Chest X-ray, PA view. Patient: 59 years old, sex F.
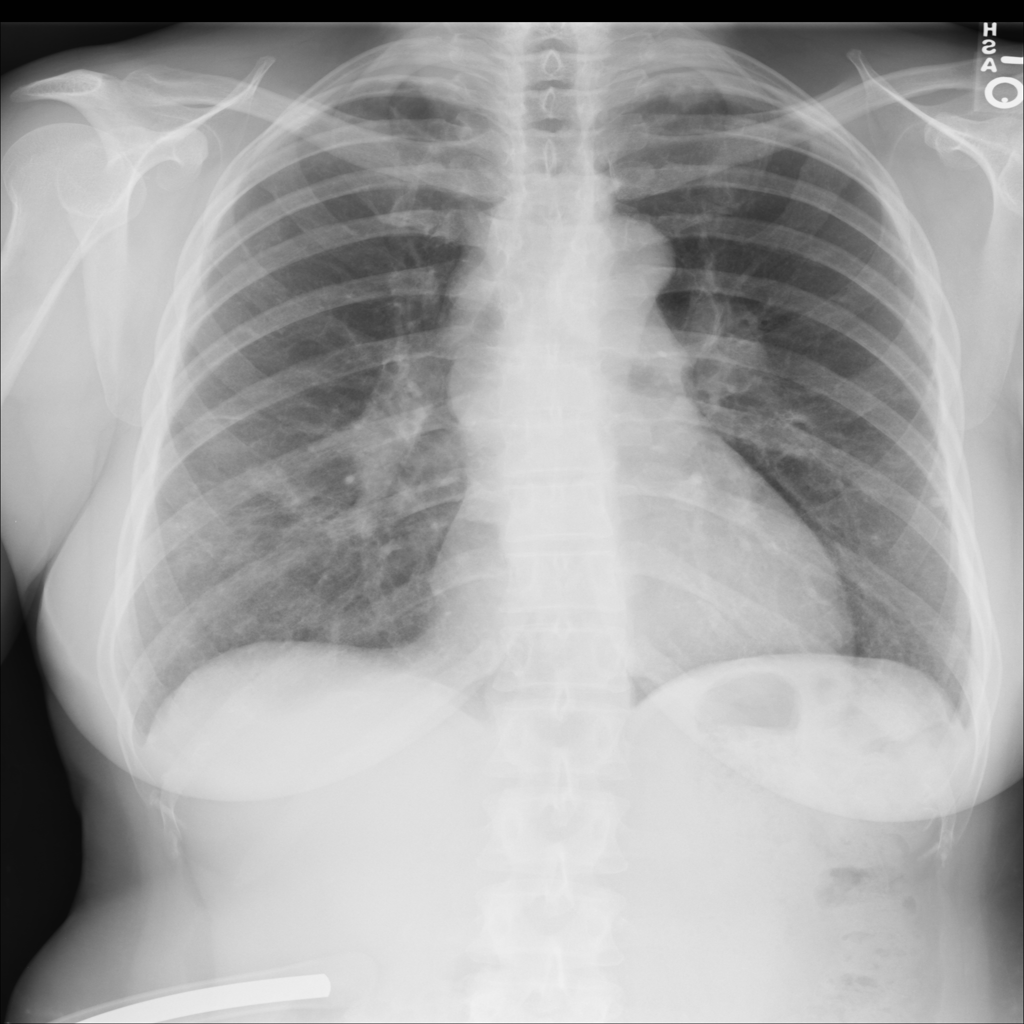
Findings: Infiltration, Nodule